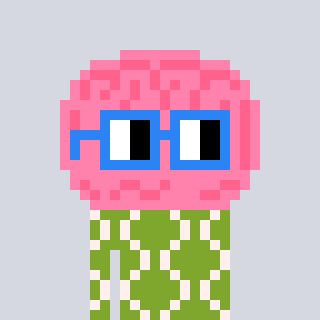
a pixel art character with square blue glasses, a brain-shaped head and a slimegreen-colored body on a cool background